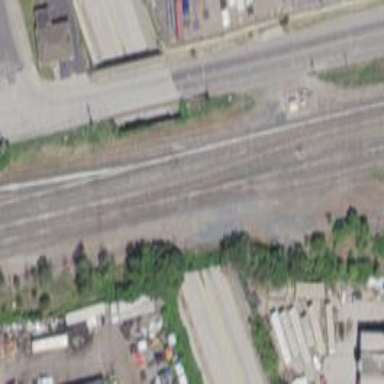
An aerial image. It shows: Railway yard with bridge.